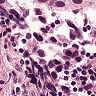
Metastatic tissue present: yes